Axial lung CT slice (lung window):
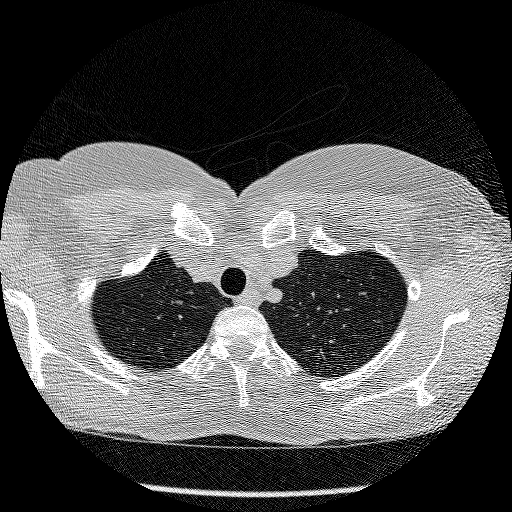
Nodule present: no